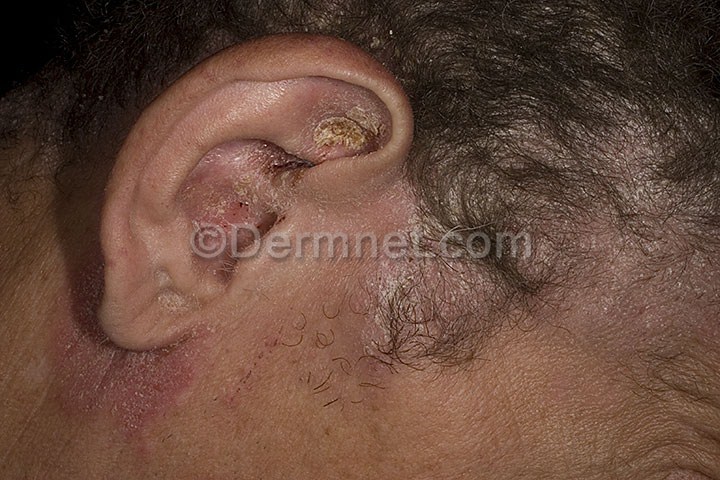
Disease: Psoriasis pictures Lichen Planus and related diseases